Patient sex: M
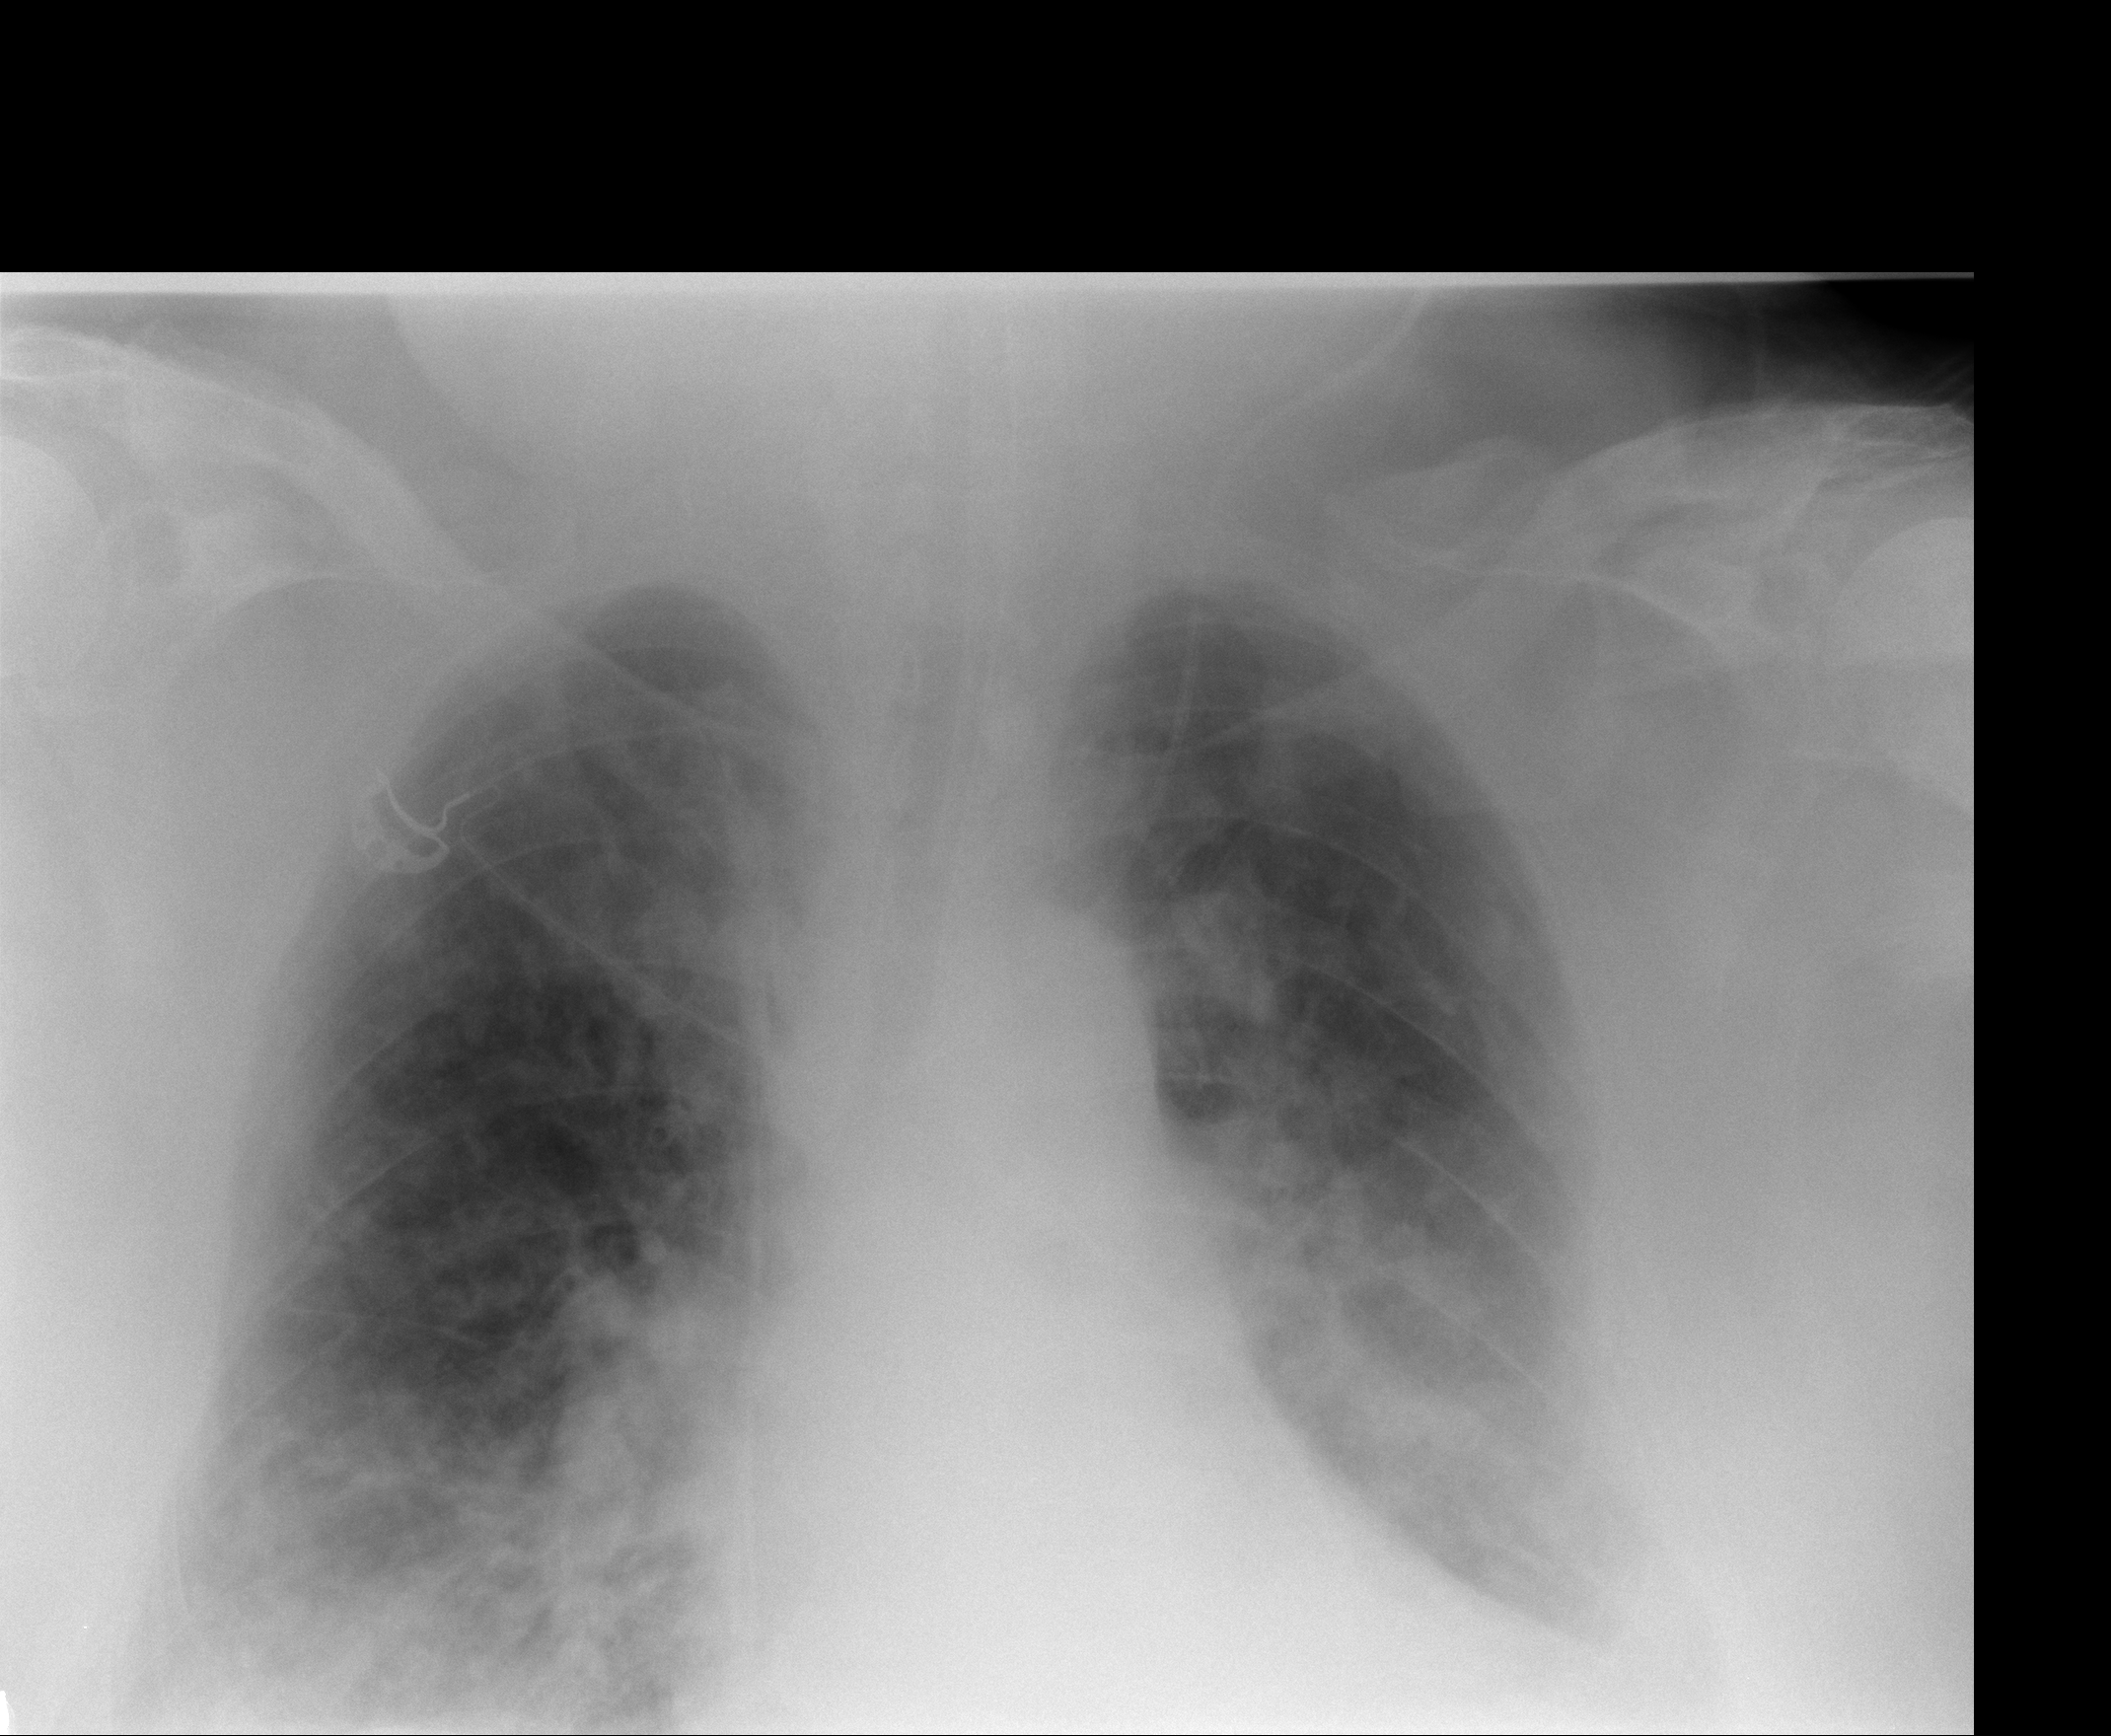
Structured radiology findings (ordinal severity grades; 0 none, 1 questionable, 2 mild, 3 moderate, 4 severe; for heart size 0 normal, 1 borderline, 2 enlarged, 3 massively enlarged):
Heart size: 1
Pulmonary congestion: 2
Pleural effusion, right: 2
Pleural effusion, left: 2
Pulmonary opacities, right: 3
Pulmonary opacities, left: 3
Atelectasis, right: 2
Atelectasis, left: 2